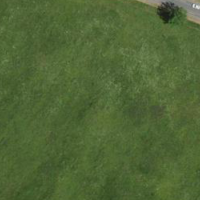
EUNIS habitat code: 52
Species observed at this site:
Larus michahellis